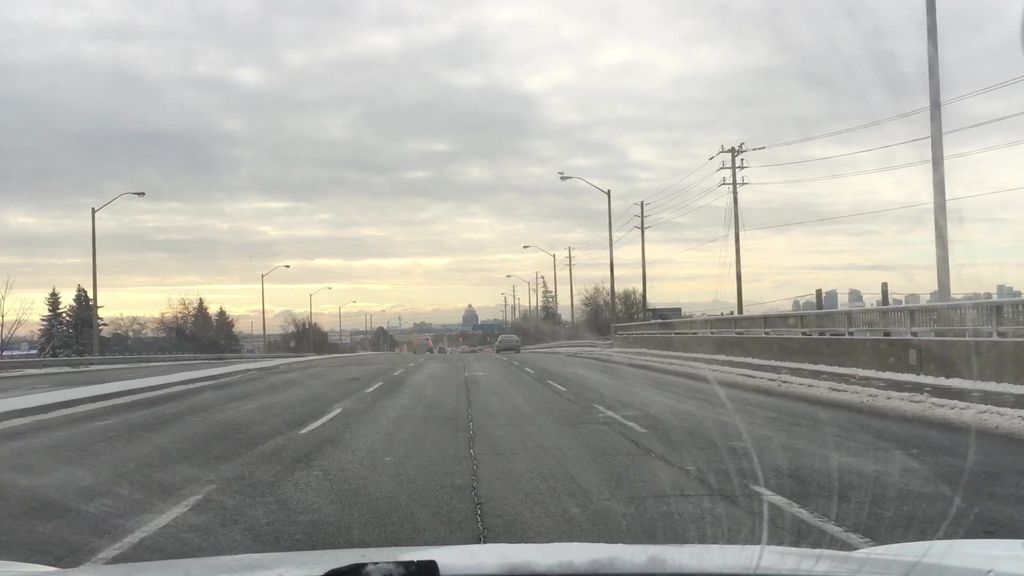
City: toronto